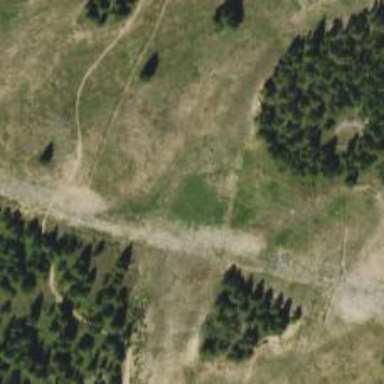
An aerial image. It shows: Ski touring track suitable for intermediate level skiers.